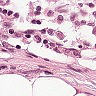
Metastatic tissue present: no